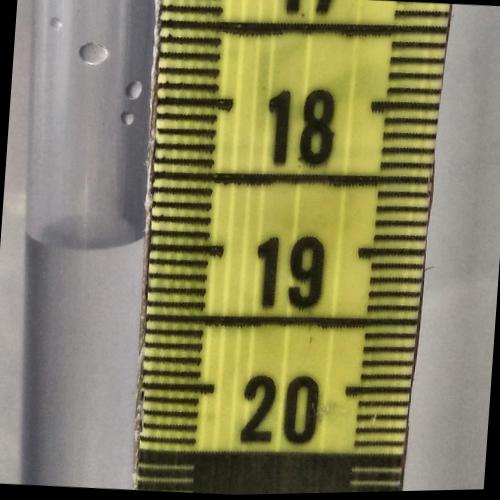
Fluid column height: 18.9 cm